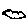
Label: cloud